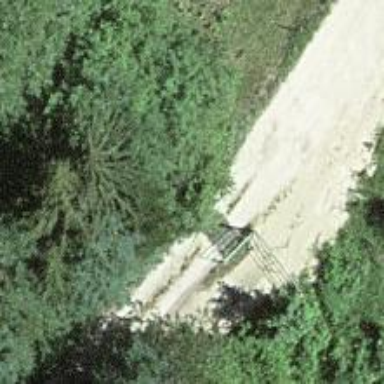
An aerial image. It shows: Cattle grid barrier.